Question: I would like to re-create this revealing sticky-footer effect found at <URL>

1. I know the footer has to be fixed.
2. I know the content needs to have a higher z-index
3. I'm guessing (sort of) that the body needs to have a margin-bottom which is equal to the height of the footer???
Please would someone help me out.
I'm using Twitter Bootstrap 4. The general markup looks like this:
'''
<body>
<div class="container"> <!-- This part should scroll up to reveal the footer below -->
<!-- Content goes in here -->
</div>
<footer class="footer"> <!-- This should be hidden initially -->
<div class="container">
<div class="row">
<!-- Footer stuff goes in here -->
</div>
</div>
</footer>
</body>
'''
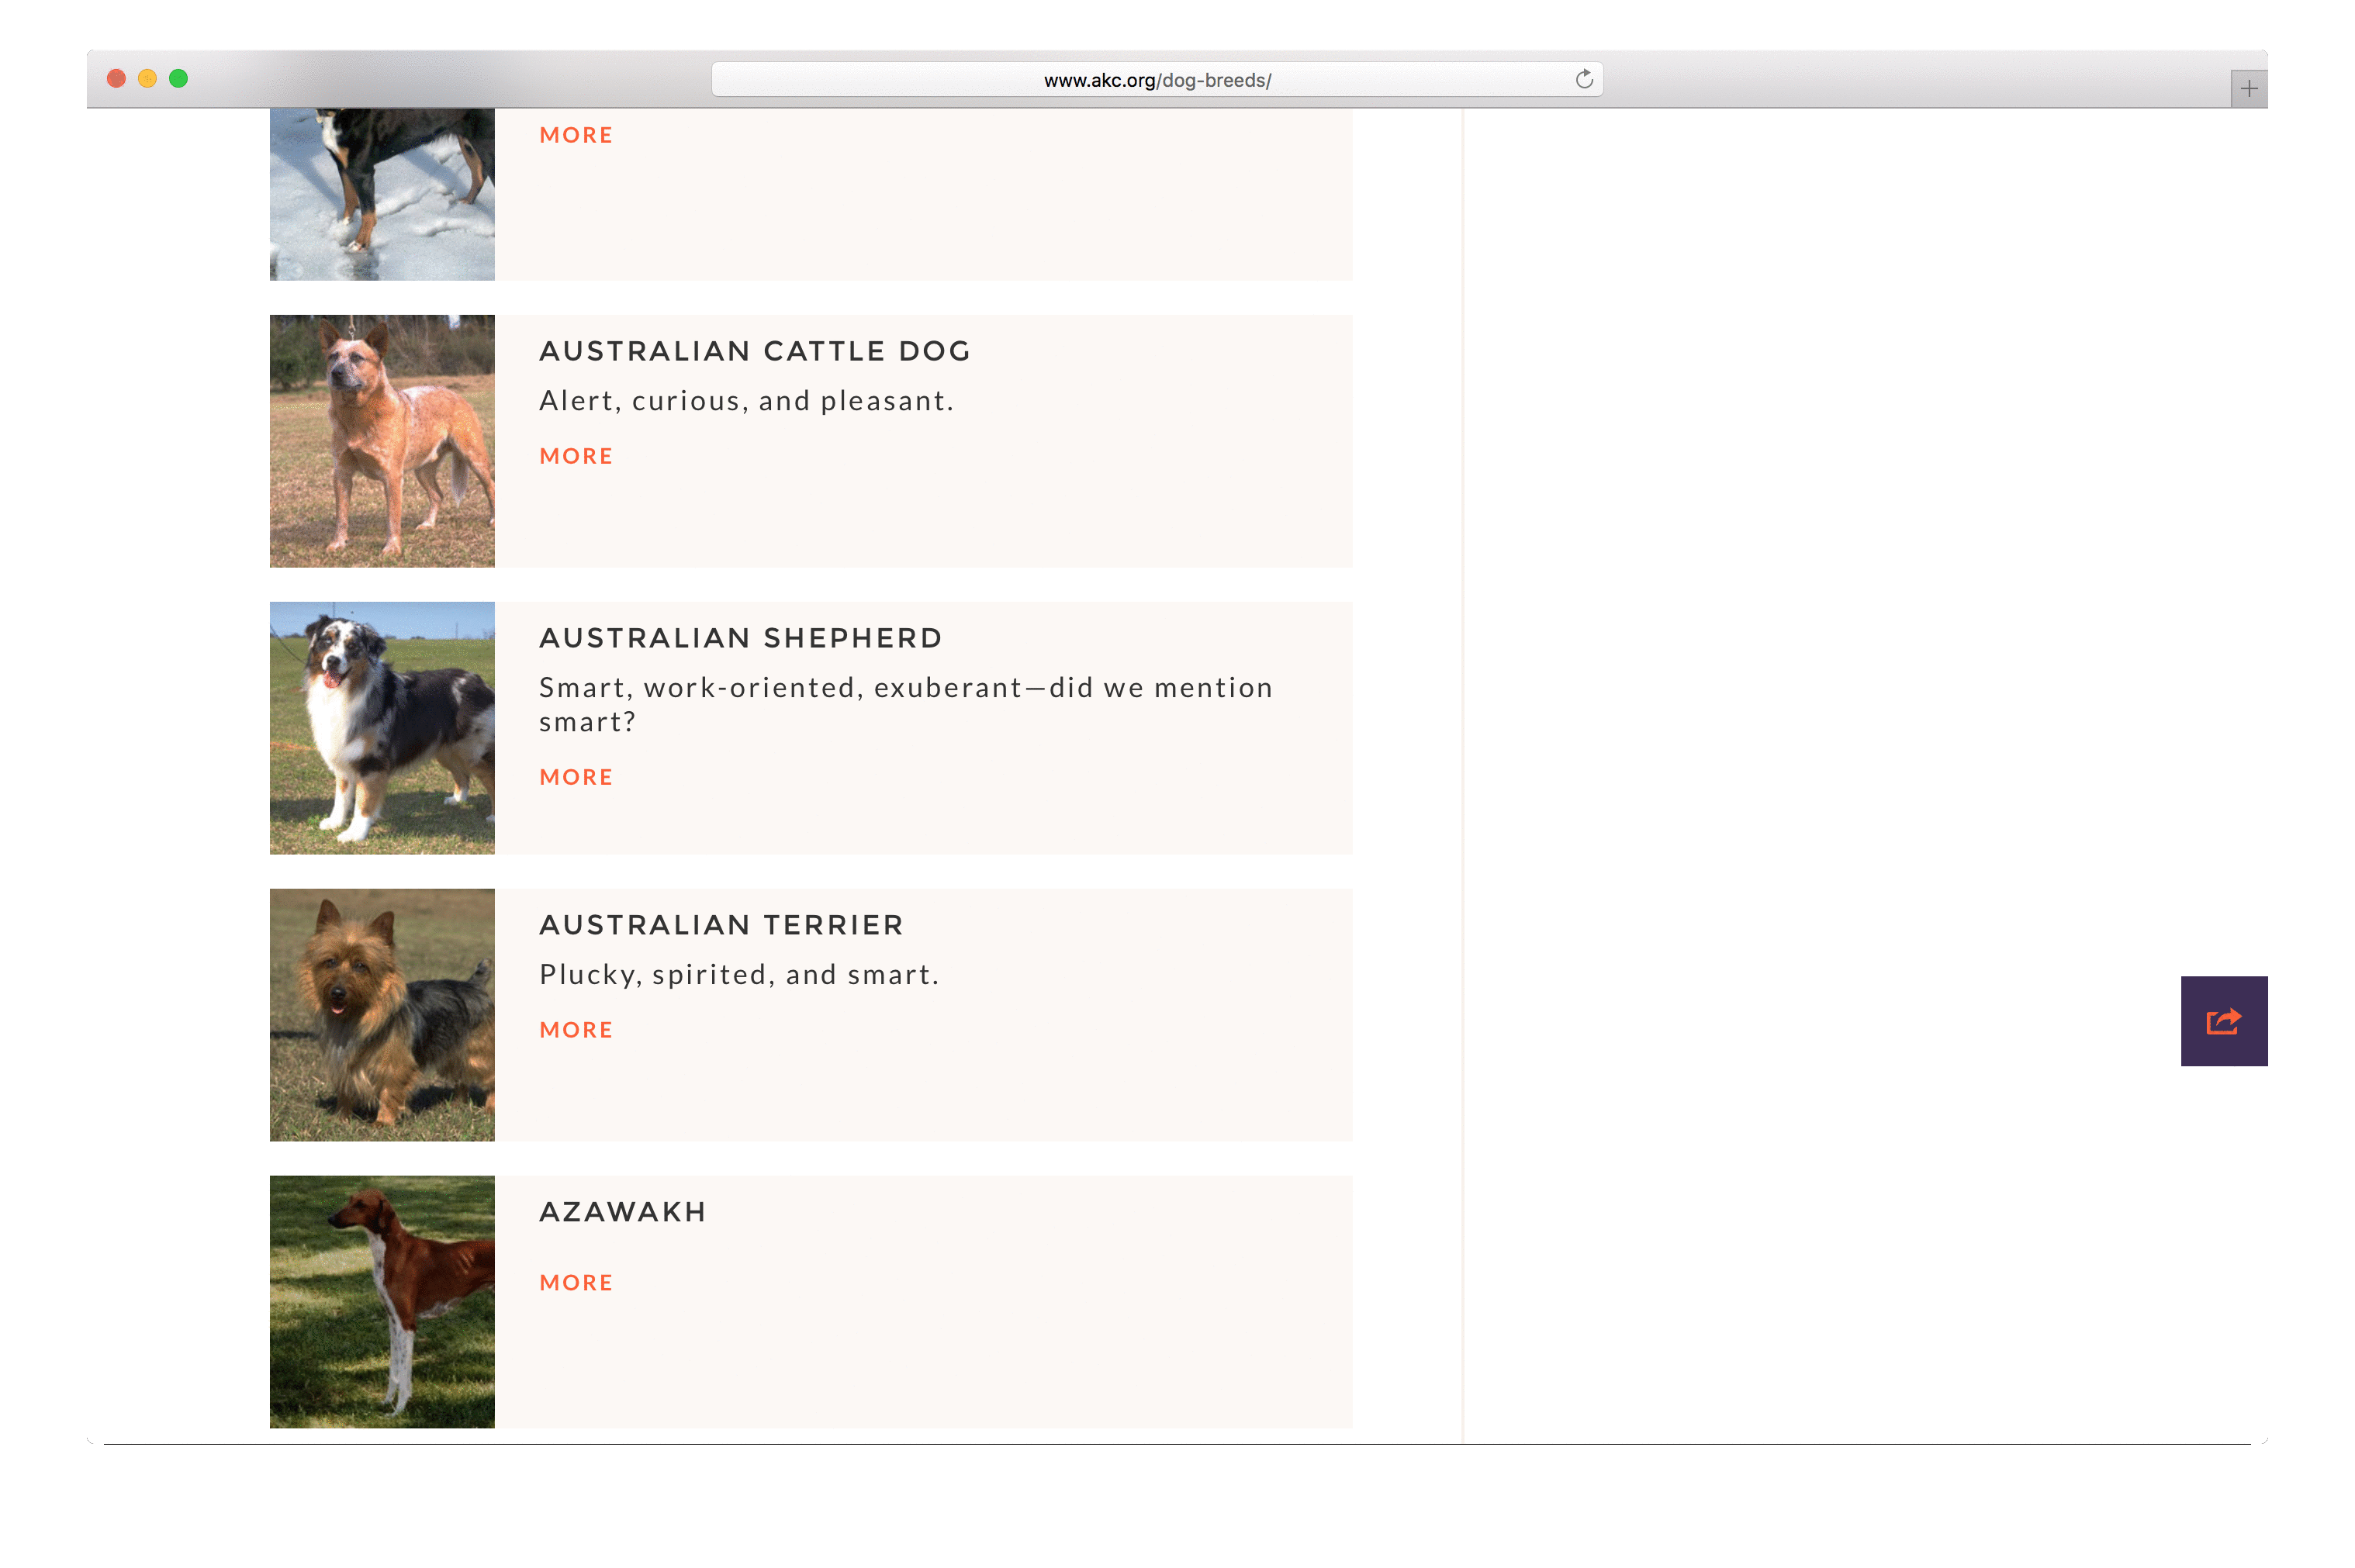
Answer: You will want to add a main content div and then give this div a background color of whatever you want your page to be otherwise you will just end up having text overlapping but yes you are right you will want to give your main content div a z-index of 1 or something and then fix your footer behind that and give it a z-index smaller than that in my example I gave it a z-index of -1. Then your main content div will scroll over the top of your footer. You will probably want to give your footer a height and your body a padding-bottom of the same height.
Here is an example of how I did it <URL>:
Html:
'''
<div class="main-content">
<div class="container">
<div class="row">
Your main Content Scroll down
</div>
</div>
</div>
<footer>
<div Class="container">
<div CLass="row">
Footer Content
</div>
</div>
</footer>
'''
Css:
'''
body{
padding-bottom:200px;
}
.main-content{
min-height:200vh;
background:#fff;
z-index:1;
}
footer{
position:fixed;
bottom:0;
left:0;
width:100%;
height:200px;
background:#000;
color:#fff;
z-index:-1;
}
'''